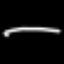
Label: line